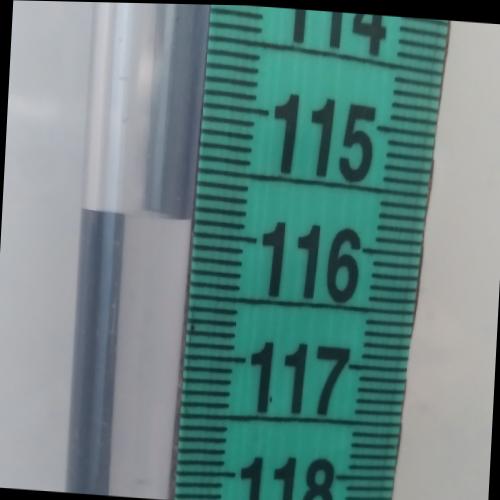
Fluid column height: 115.9 cm